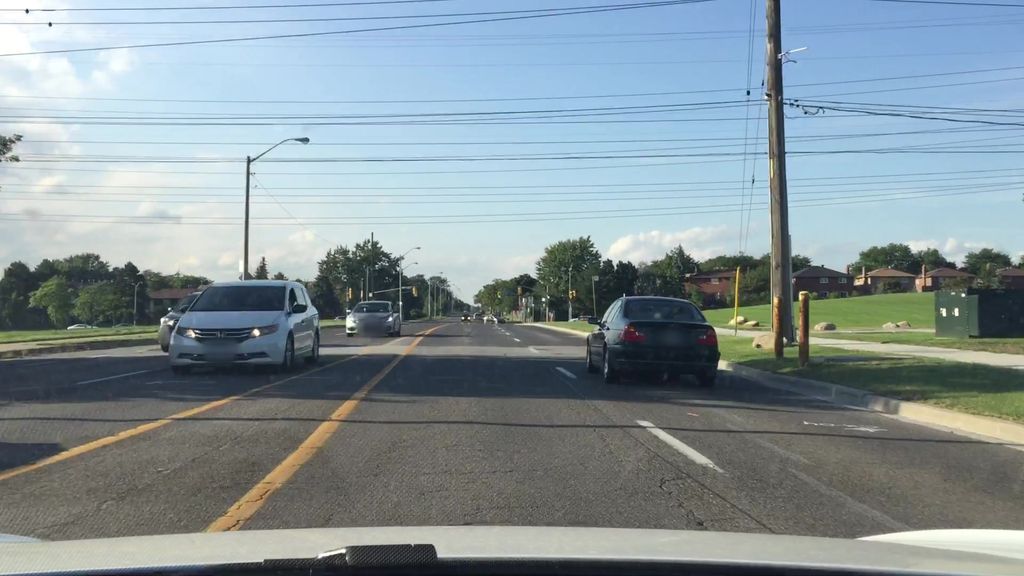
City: toronto